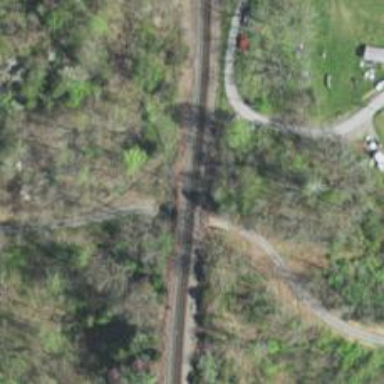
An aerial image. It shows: Railway track.